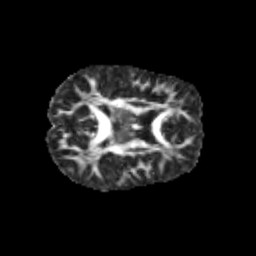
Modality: FA
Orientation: axial
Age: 9
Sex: female
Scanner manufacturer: siemens
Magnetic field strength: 3 T
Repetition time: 3.8 s
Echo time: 0.07 s